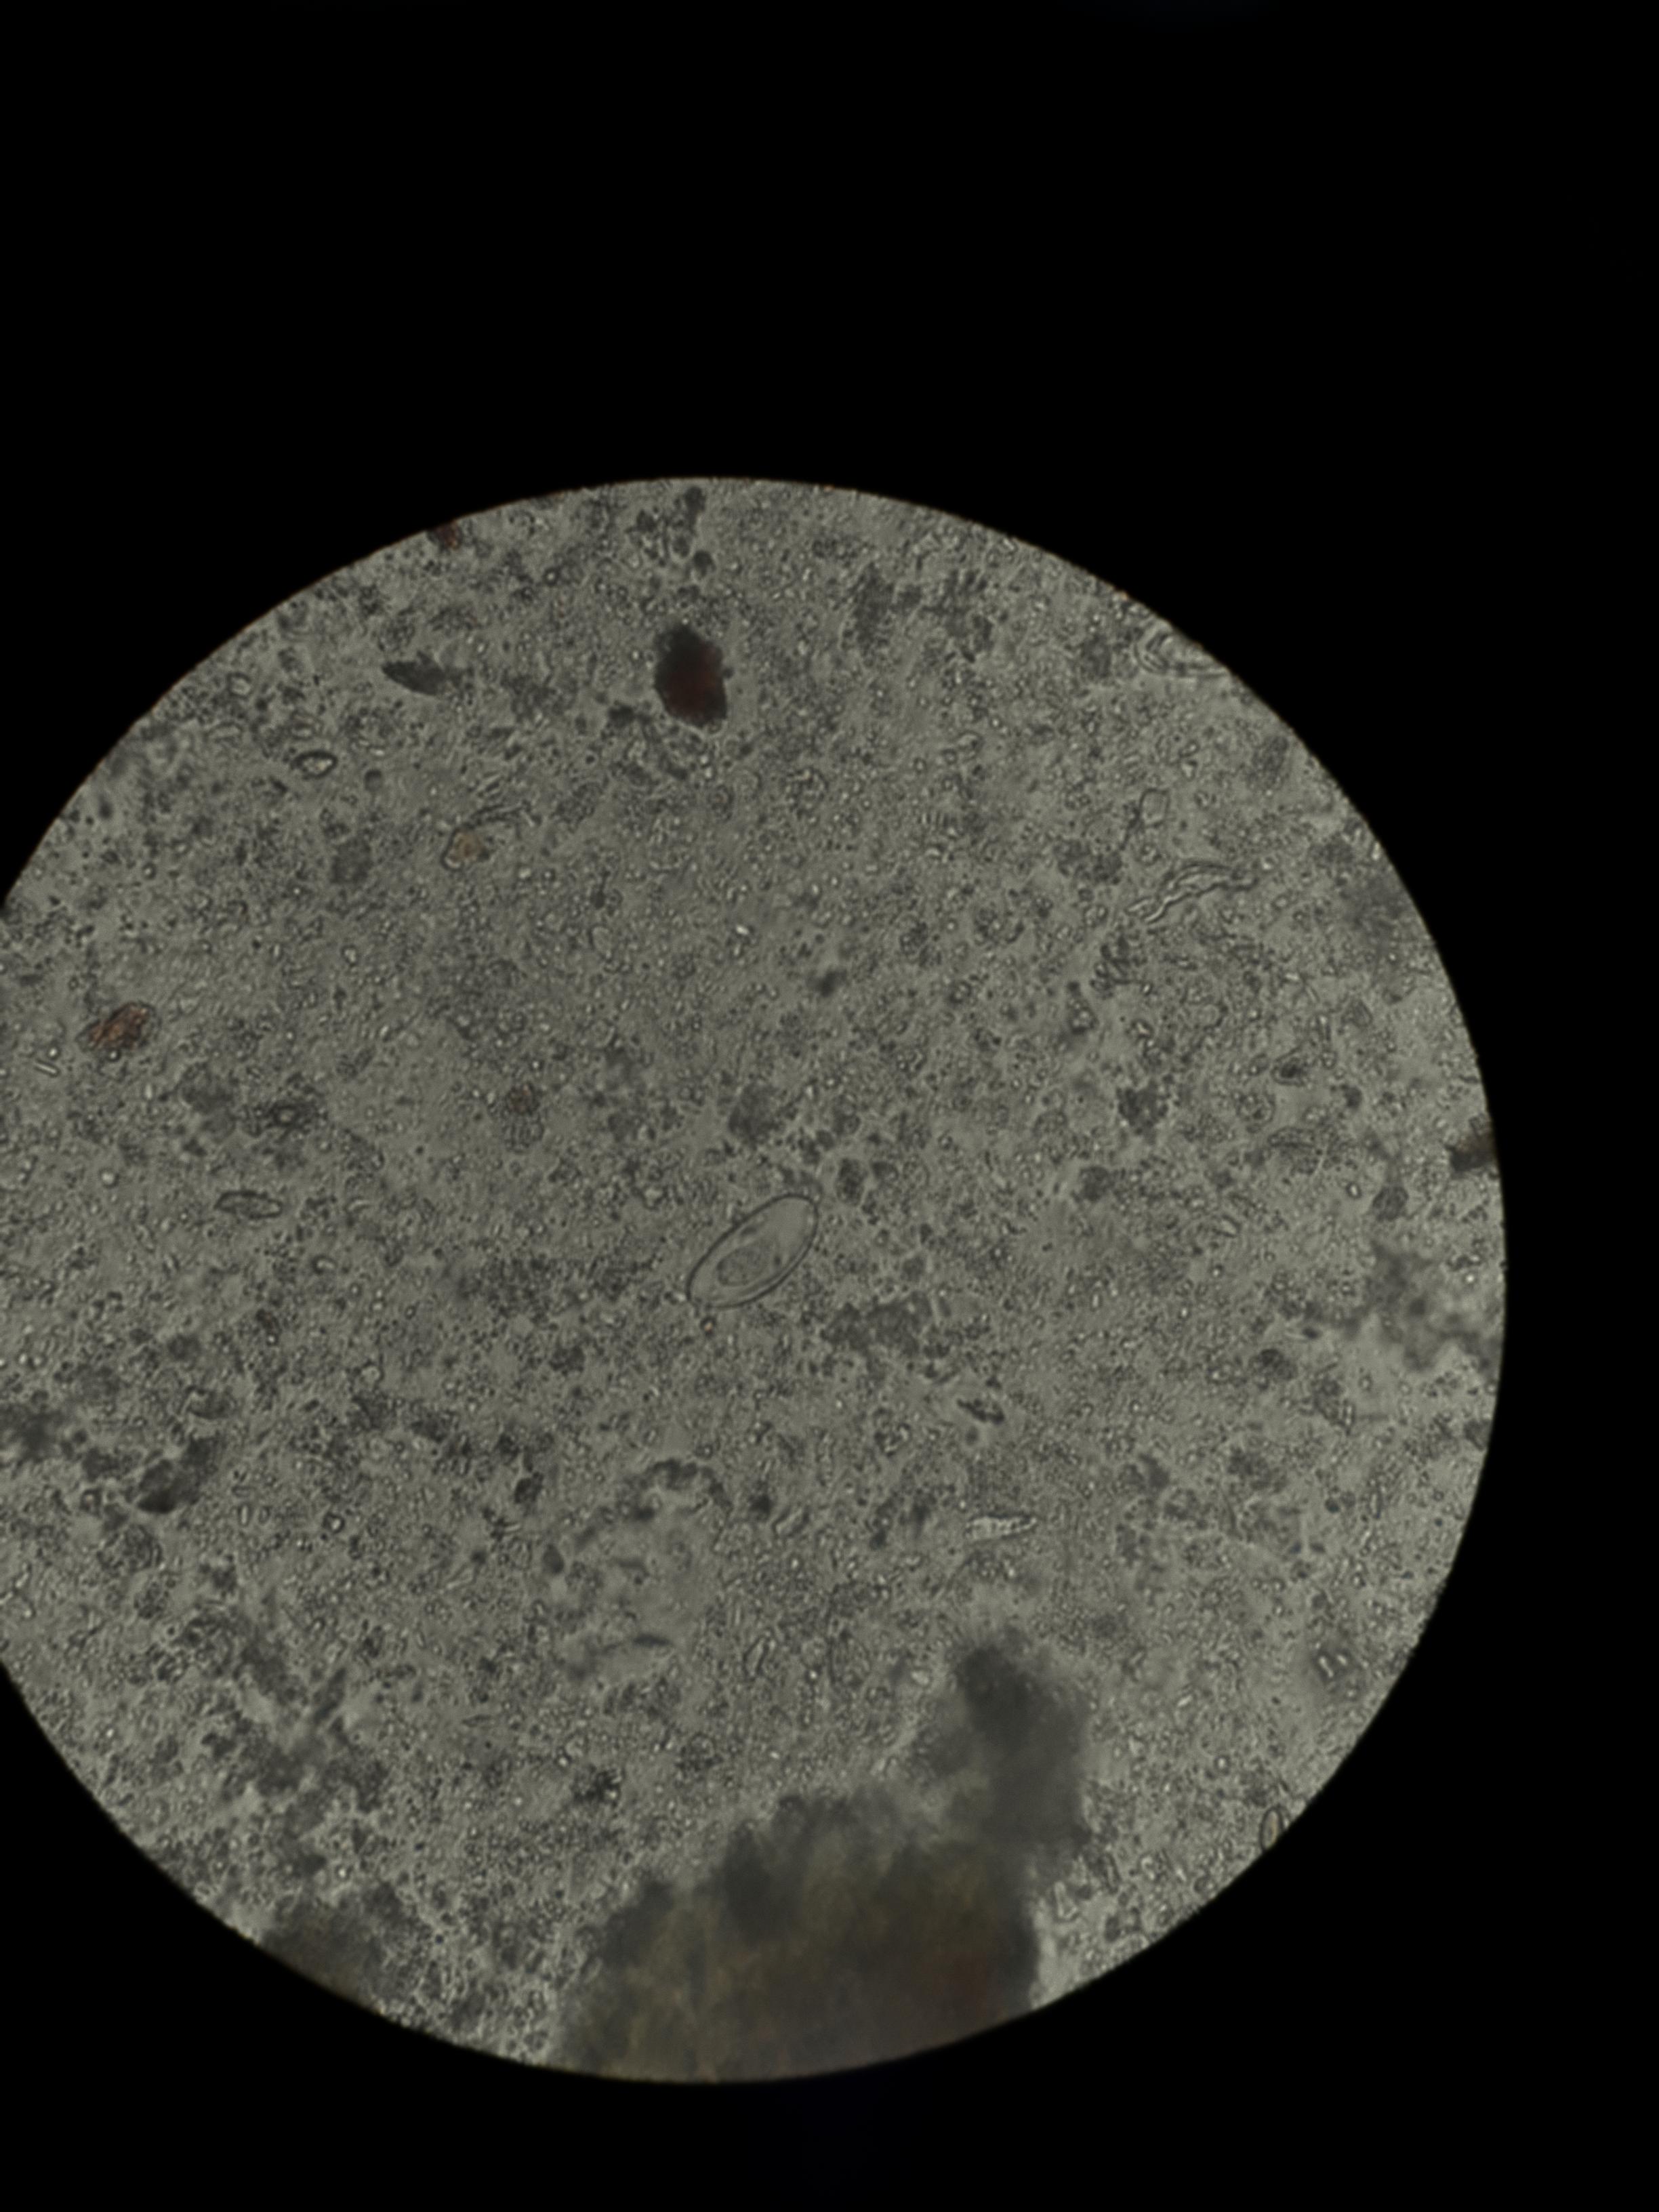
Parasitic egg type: Enterobius vermicularis